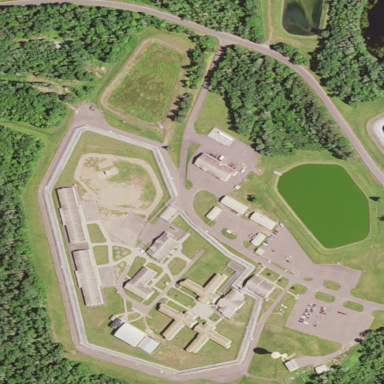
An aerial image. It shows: Prison.